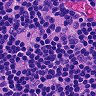
Metastatic tissue present: no